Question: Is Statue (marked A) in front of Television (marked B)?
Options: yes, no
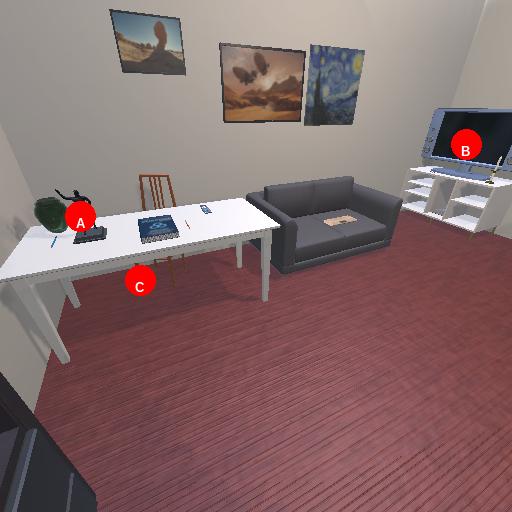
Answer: yes